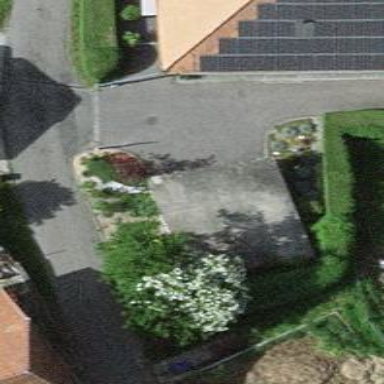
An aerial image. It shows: Garage building.